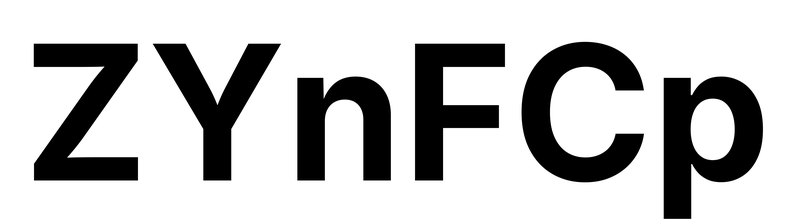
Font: Inter_Bold